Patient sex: M
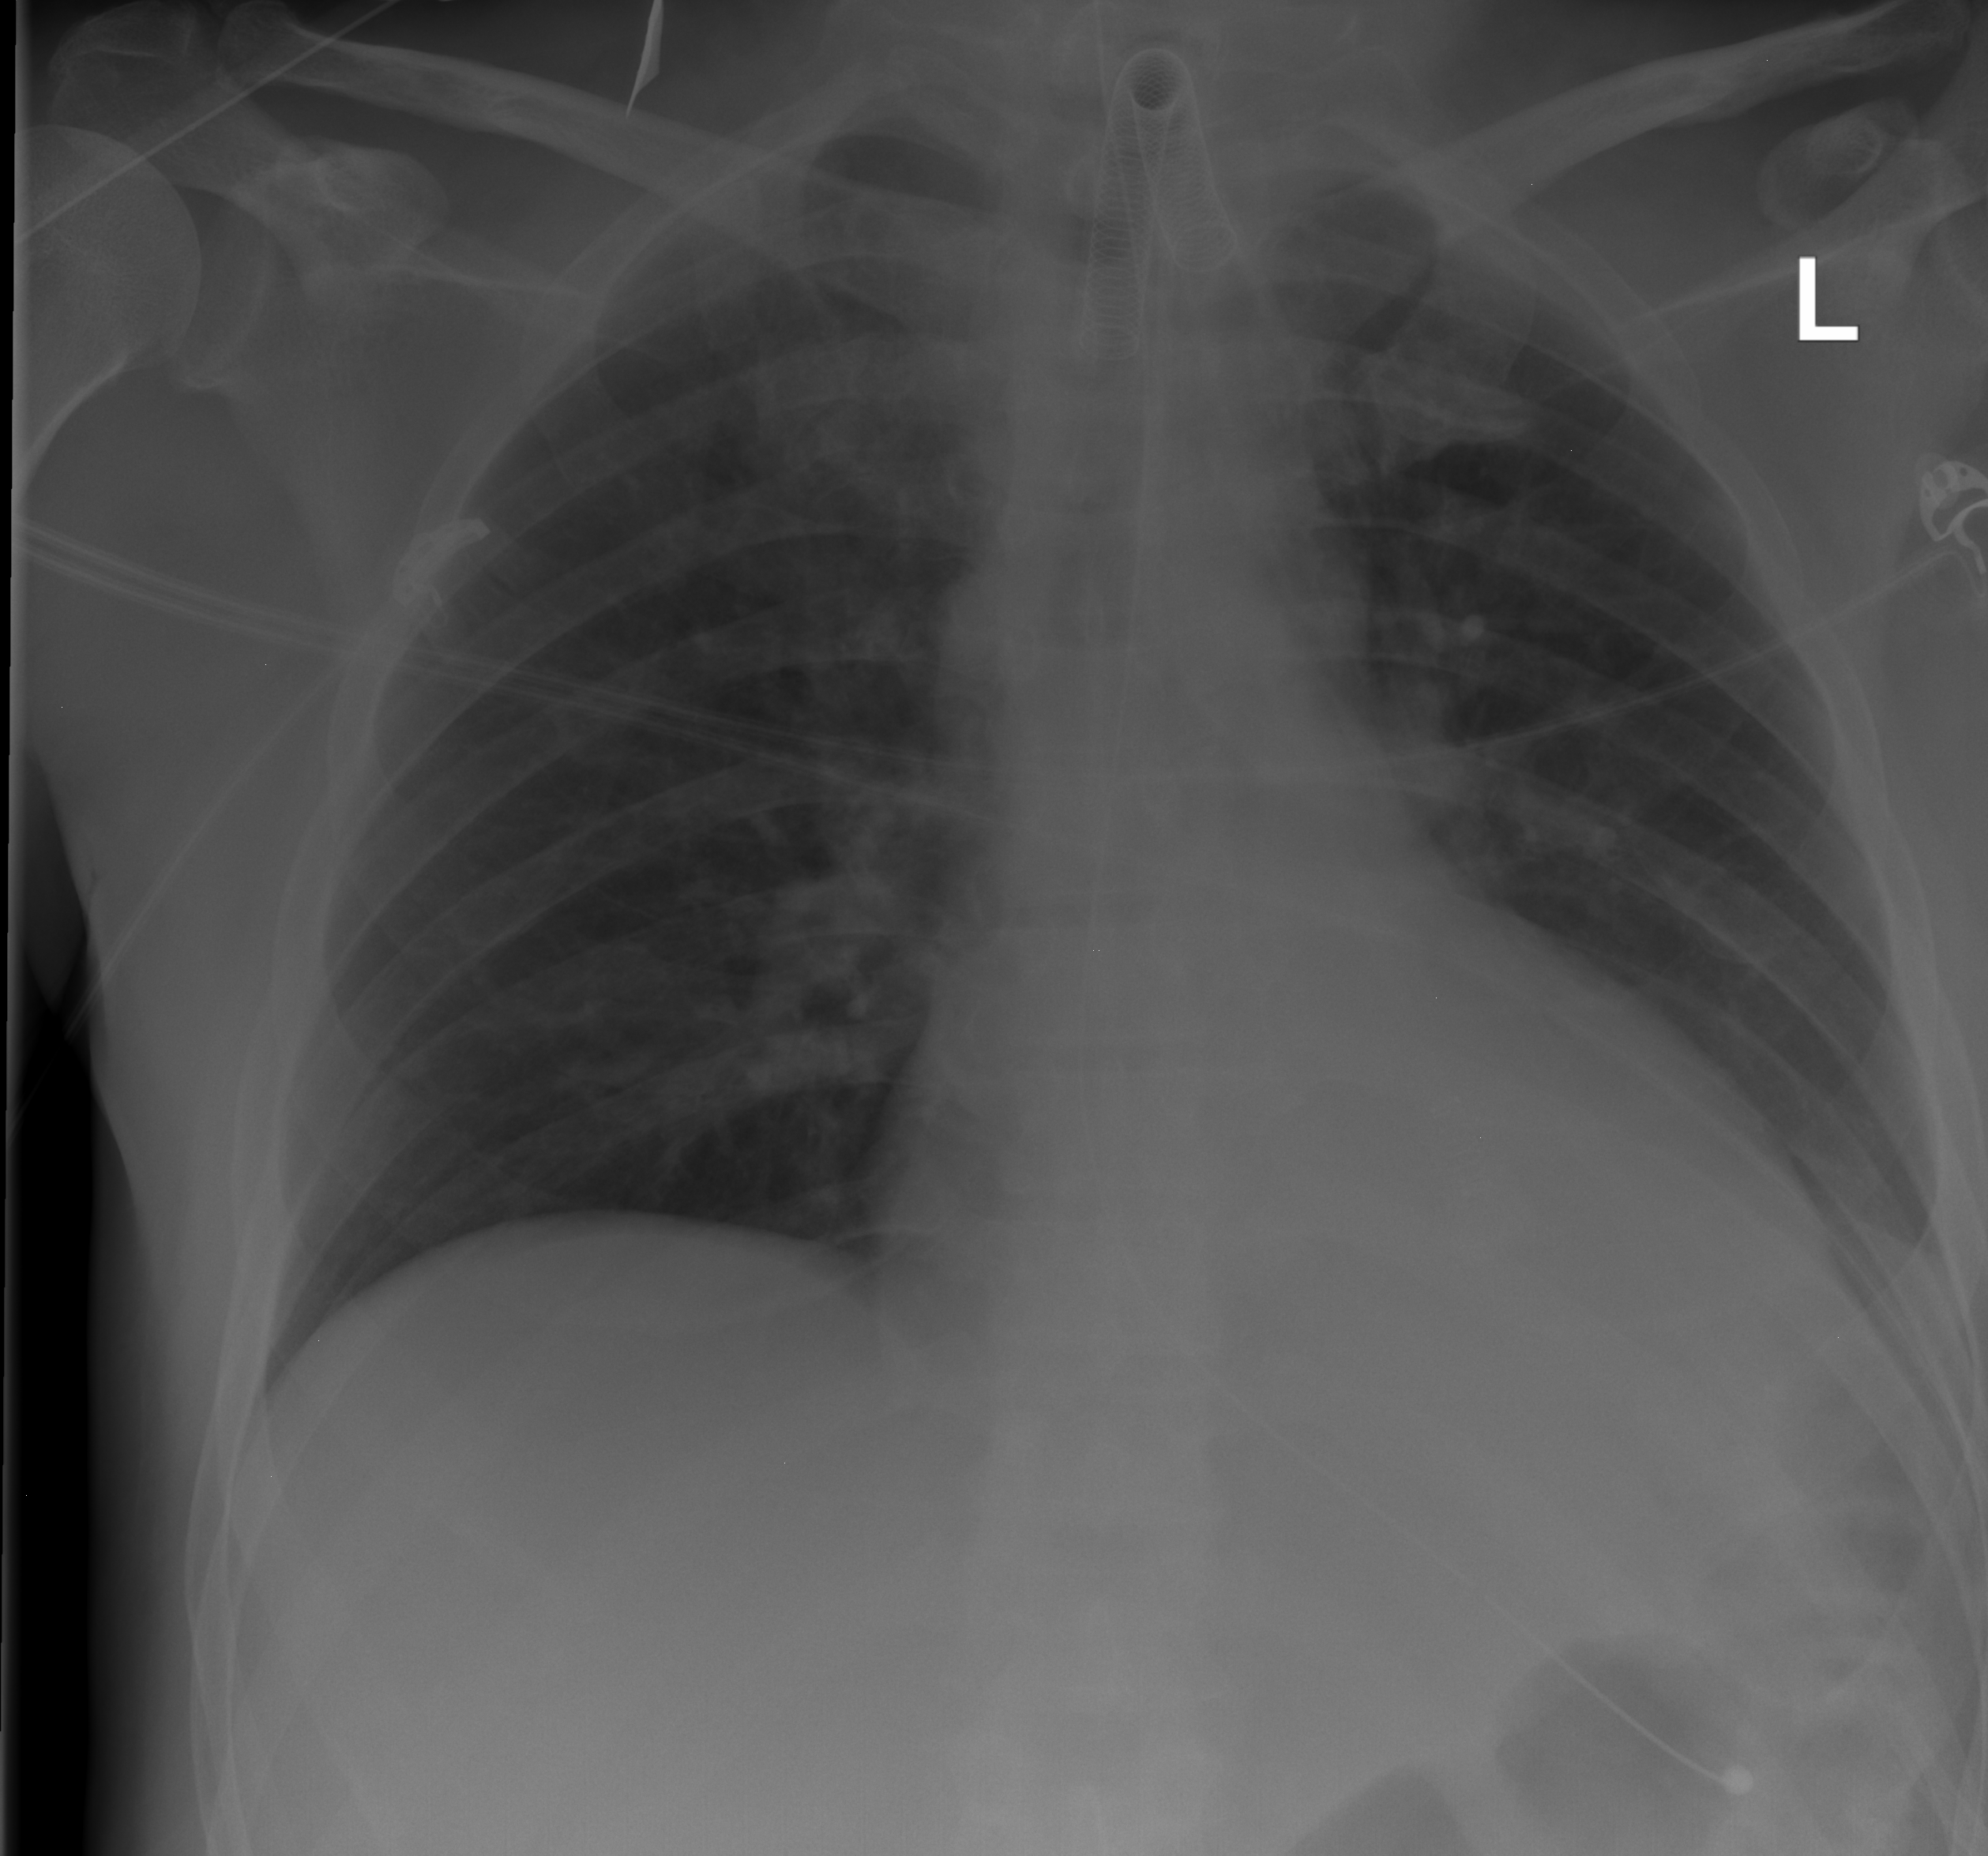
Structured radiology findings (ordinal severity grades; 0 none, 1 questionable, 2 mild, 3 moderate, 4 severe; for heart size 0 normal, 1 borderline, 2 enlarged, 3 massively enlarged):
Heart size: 2
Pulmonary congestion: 0
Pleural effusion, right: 0
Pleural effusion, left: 2
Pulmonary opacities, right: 0
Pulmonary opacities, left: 0
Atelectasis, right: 0
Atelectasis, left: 2